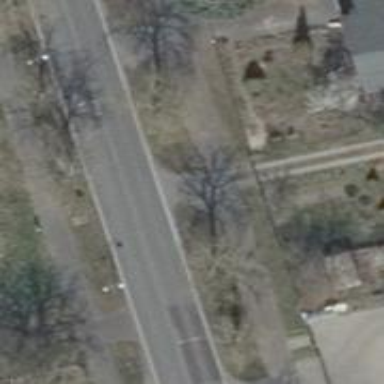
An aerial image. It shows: Avenue lined with broadleaved deciduous trees.